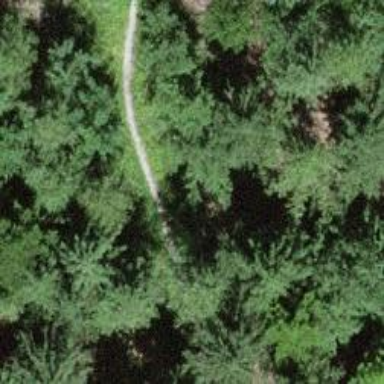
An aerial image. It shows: Path on the ground.